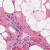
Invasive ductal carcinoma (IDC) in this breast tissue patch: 0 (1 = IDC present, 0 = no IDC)